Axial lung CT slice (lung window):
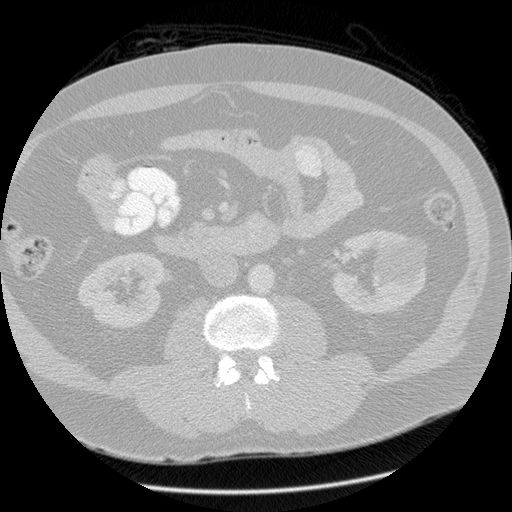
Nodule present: no